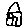
Label: house